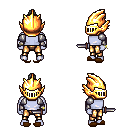
a pixel art fantasy rpg character, male body template, dark elf, purple skin, steel arm armor, gold greaves, white short topknot hairstyle, gold helm, bracelets, brown slippers, dagger, four views (front, back, left, right), 2x2 character sprite sheet, small pixel art, hard edges, no anti-aliasing